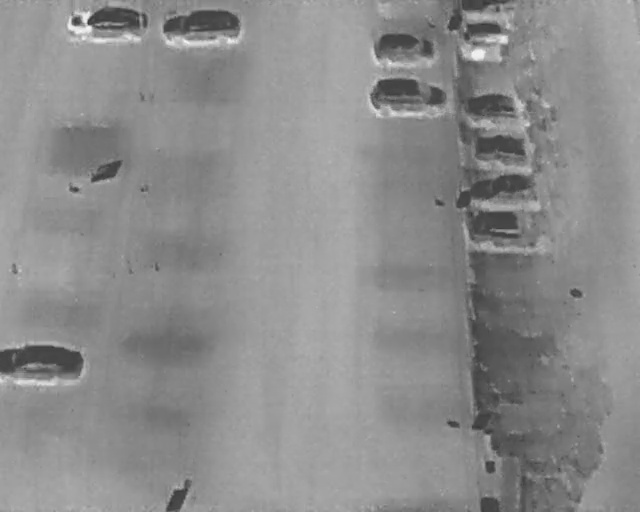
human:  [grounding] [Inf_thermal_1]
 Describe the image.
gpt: In the satellite image, there is  <ref>1 large car </ref> <box>[[3, 62, 10, 79, 2]]</box> located at bottom left,  <ref>2 medium car </ref> <box>[[28, -2, 34, 12, 176], [60, 2, 66, 16, 2]]</box> located at top,  <ref>1 large car </ref> <box>[[13, -3, 20, 12, 2]]</box> located at top left,  <ref>2 medium car </ref> <box>[[75, 36, 81, 51, 2], [76, 28, 81, 43, 2]]</box> located at right,  <ref>4 medium car </ref> <box>[[76, 21, 81, 36, 2], [75, 13, 80, 28, 2], [74, 1, 77, 11, 2], [74, -4, 77, 7, 2]]</box> located at top right,  <ref>1 large car </ref> <box>[[60, 10, 67, 27, 2]]</box> located at top.